【题型】解答题　【知识点】解析几何　【难度】hard
已知过点 $P(3,\sqrt{2})$ 的双曲线 $C$ 的渐近线方程为 $x \pm \sqrt{3}y = 0$。如图所示，过双曲线 $C$ 的右焦点 $F$ 作与坐标轴都不垂直的直线 $l$ 交 $C$ 的右支于 $A,B$ 两点。

(1) 求双曲线 $C$ 的标准方程；

\vspace{0.5em}
(2) 已知点 $Q\left(\dfrac{3}{2},0\right)$，求证：$\angle AQF = \angle BQF$；

\vspace{0.5em}
(3) 若以 $AB$ 为直径的圆被直线 $x = \dfrac{3}{2}$ 截得的劣弧为 $\overset{\frown}{MN}$，则 $\overset{\frown}{MN}$ 所对圆心角的大小是否为定值？若是，求出该定值；若不是，请说明理由。
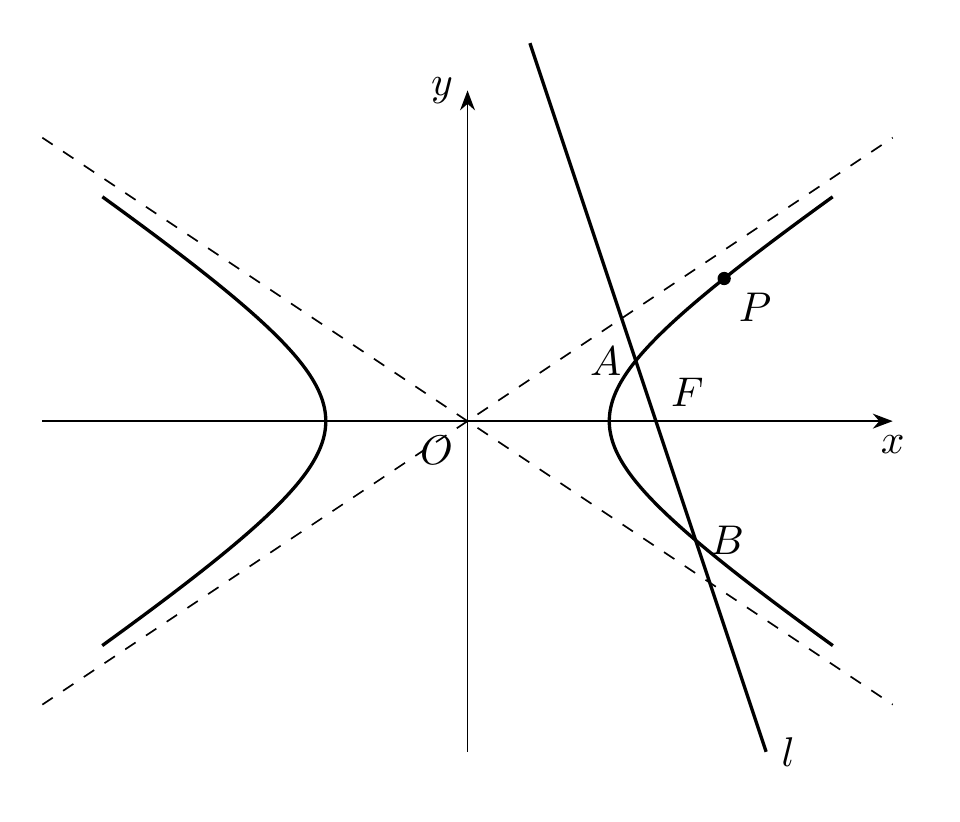
【解答】
\textbf{【答案】}
\vspace{0.5em}
(1) $\boldsymbol{\dfrac{x^2}{3} - y^2 = 1}$

\vspace{0.5em}
(2) 证明见解析

\vspace{0.5em}
(3) 是，定值为 $\boldsymbol{\dfrac{\pi}{3}}$

\vspace{1.5em}
% 分析部分
\textbf{【分析】}
\vspace{0.5em}
(1) 利用双曲线的渐近线方程可设出双曲线的方程，再将点 $P$ 的坐标代入即可求解；

\vspace{0.5em}
(2) 要证 $\angle AQF = \angle BQF$，只需证 $k_{AQ} = -k_{BQ}$（即两条直线斜率互为相反数）即可；

\vspace{0.5em}
(3) 构造直角三角形，利用圆心到直线的距离、圆的半径，结合锐角三角函数即可求出定值。

\vspace{1.5em}
% 详解部分
\textbf{【详解】}
\vspace{0.5em}
(1) 因为双曲线 $C$ 的渐近线方程为 $x \pm \sqrt{3}y = 0$（即 $y = \pm \dfrac{1}{\sqrt{3}}x$），
根据双曲线渐近线与方程的关系，设双曲线方程为：$x^2 - 3y^2 = \lambda\ (\lambda \neq 0)$，
又双曲线过点 $P(3,\sqrt{2})$，将坐标代入得：
$\lambda = 3^2 - 3 \times (\sqrt{2})^2 = 9 - 6 = 3$，
因此双曲线的方程为 $x^2 - 3y^2 = 3$，整理为标准形式：$\dfrac{x^2}{3} - y^2 = 1$。

\vspace{1em}
(2) 由(1)的标准方程可知：双曲线的右焦点 $F(2,0)$，
因直线 $l$ 与坐标轴都不垂直，故设 $l$ 的方程为 $y = k(x - 2)\ (k \neq 0)$，
联立直线与双曲线方程：
\[
\begin{cases}
y = k(x - 2) \\
x^2 - 3y^2 = 3
\end{cases}
\]
消去 $y$ 并整理得：$(1 - 3k^2)x^2 + 12k^2x - 12k^2 - 3 = 0$，
设 $A(x_1,y_1)$，$B(x_2,y_2)$，由直线交双曲线右支于两点，需满足：
\[
\begin{cases}
1 - 3k^2 \neq 0 \\
\Delta = (12k^2)^2 - 4(1 - 3k^2)(-12k^2 - 3) > 0 \\
x_1 + x_2 = \dfrac{-12k^2}{1 - 3k^2} > 0 \\
x_1 \cdot x_2 = \dfrac{-12k^2 - 3}{1 - 3k^2} > 0
\end{cases}
\]
解得 $k \in \left(-\infty,-\dfrac{\sqrt{3}}{3}\right) \cup \left(\dfrac{\sqrt{3}}{3},+\infty\right)$，且韦达定理结论为：
\[
x_1 + x_2 = \dfrac{-12k^2}{1 - 3k^2},\quad x_1 \cdot x_2 = \dfrac{-12k^2 - 3}{1 - 3k^2}
\]

要证 $\angle AQF = \angle BQF$，只需证 $k_{AQ} + k_{BQ} = 0$（斜率互为相反数）：
\[
\begin{aligned}
k_{AQ} + k_{BQ} &= \dfrac{y_1}{x_1 - \dfrac{3}{2}} + \dfrac{y_2}{x_2 - \dfrac{3}{2}} \\
&= \dfrac{k(x_1 - 2)}{x_1 - \dfrac{3}{2}} + \dfrac{k(x_2 - 2)}{x_2 - \dfrac{3}{2}} \\
&= \dfrac{k\left[2x_1x_2 - \dfrac{7}{2}(x_1 + x_2) + 6\right]}{\left(x_1 - \dfrac{3}{2}\right)\left(x_2 - \dfrac{3}{2}\right)}
\end{aligned}
\]
将韦达定理结果代入分子：
\[
2 \cdot \dfrac{-12k^2 - 3}{1 - 3k^2} - \dfrac{7}{2} \cdot \dfrac{-12k^2}{1 - 3k^2} + 6 = \dfrac{-24k^2 - 6 + 42k^2 + 6 - 18k^2}{1 - 3k^2} = 0
\]
因此 $k_{AQ} + k_{BQ} = 0$，即 $k_{AQ} = -k_{BQ}$，故 $\angle AQF = \angle BQF$，得证。

\vspace{1em}
(3) 设以 $AB$ 为直径的圆的圆心为 $O'$，半径为 $r$，
由(2)知：$\Delta = 144k^4 + 48k^2 + 12 = 12(k^2 + 1) > 0$ 恒成立，
圆心横坐标：$x_{O'} = \dfrac{x_1 + x_2}{2} = \dfrac{-6k^2}{1 - 3k^2} = \dfrac{6k^2}{3k^2 - 1}$，
圆心到直线 $x = \dfrac{3}{2}$ 的距离：
\[
d = \left|x_{O'} - \dfrac{3}{2}\right| = \left|\dfrac{6k^2}{3k^2 - 1} - \dfrac{3}{2}\right| = \dfrac{3(k^2 + 1)}{2|3k^2 - 1|}
\]
圆的半径：
\[
r = \dfrac{|AB|}{2} = \dfrac{1}{2}\sqrt{1 + k^2} \cdot \dfrac{\sqrt{\Delta}}{|1 - 3k^2|} = \dfrac{\sqrt{3}(1 + k^2)}{|3k^2 - 1|}
\]

设劣弧 $\overset{\frown}{MN}$ 所对圆心角为 $\theta$，在直角三角形中：
\[
\cos \dfrac{\theta}{2} = \dfrac{d}{r} = \dfrac{3(k^2 + 1)}{2|3k^2 - 1|} \cdot \dfrac{|3k^2 - 1|}{\sqrt{3}(1 + k^2)} = \dfrac{\sqrt{3}}{2}
\]
因 $\overset{\frown}{MN}$ 为劣弧，故 $\dfrac{\theta}{2} \in (0,\dfrac{\pi}{2})$，因此 $\dfrac{\theta}{2} = \dfrac{\pi}{6}$，即 $\theta = \dfrac{\pi}{3}$。

综上，$\overset{\frown}{MN}$ 所对圆心角的大小为定值 $\dfrac{\pi}{3}$。

\vspace{1.5em}
% 点睛补充（匹配原图逻辑）
\textbf{【点睛】} 关键点点睛：双曲线中角度相等的证明可转化为斜率互为相反数；圆截直线的劣弧圆心角问题，核心是利用“圆心到直线的距离 + 半径”结合三角函数求解，韦达定理是连接直线与双曲线交点的核心工具。